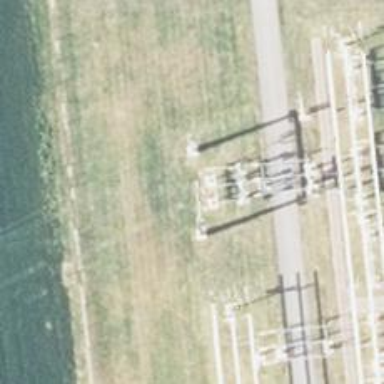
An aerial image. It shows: Three power lines with cables.